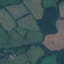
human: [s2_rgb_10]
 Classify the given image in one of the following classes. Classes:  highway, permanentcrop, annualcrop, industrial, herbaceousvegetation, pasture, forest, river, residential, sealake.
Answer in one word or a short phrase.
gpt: Pasture